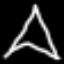
Label: The Eiffel Tower